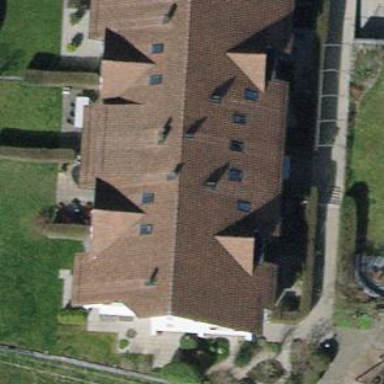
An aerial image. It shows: Terrace building.